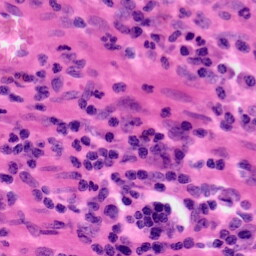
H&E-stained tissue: Colon